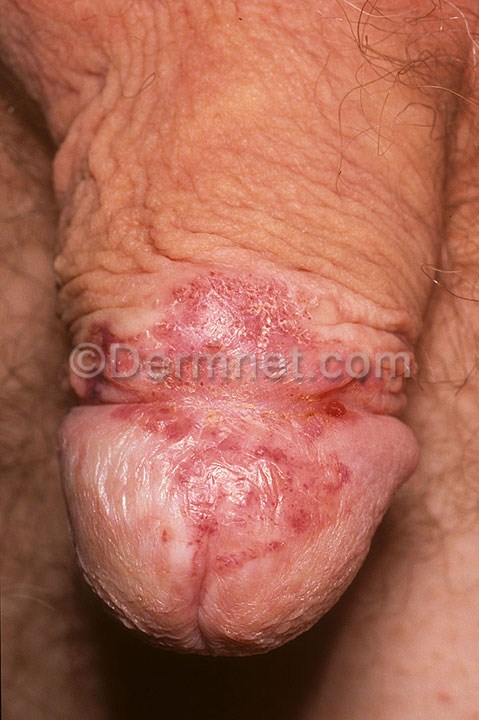
Disease: Psoriasis pictures Lichen Planus and related diseases